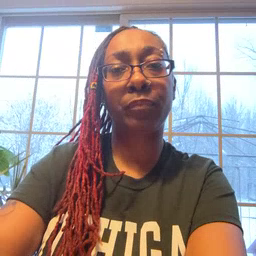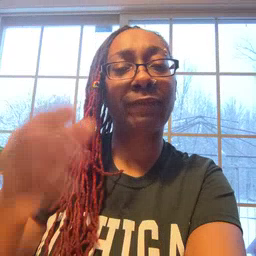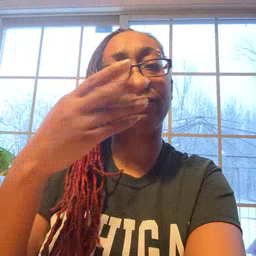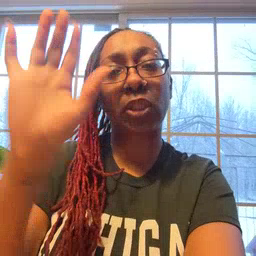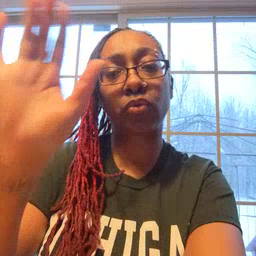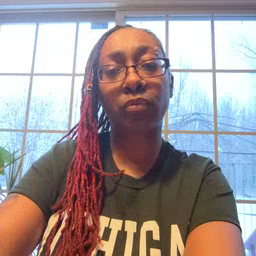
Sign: finish